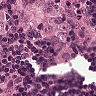
Metastatic tissue present: yes